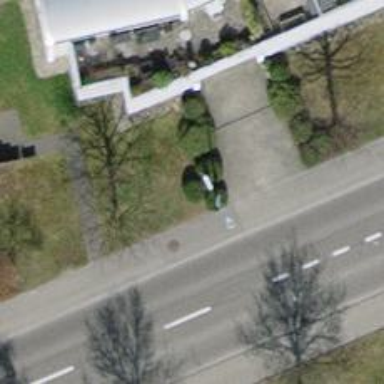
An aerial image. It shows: Shrub in its natural environment.